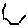
Label: hexagon